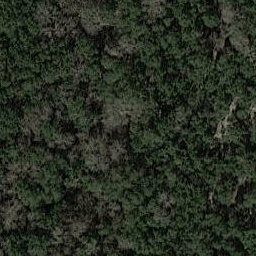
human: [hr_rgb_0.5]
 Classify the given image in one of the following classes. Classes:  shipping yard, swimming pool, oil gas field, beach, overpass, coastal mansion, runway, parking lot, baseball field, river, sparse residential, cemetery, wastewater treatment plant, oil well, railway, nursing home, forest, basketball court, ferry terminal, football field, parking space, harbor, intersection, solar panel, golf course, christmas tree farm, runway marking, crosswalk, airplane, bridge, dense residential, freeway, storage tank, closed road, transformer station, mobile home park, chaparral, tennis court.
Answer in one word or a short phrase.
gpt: forest